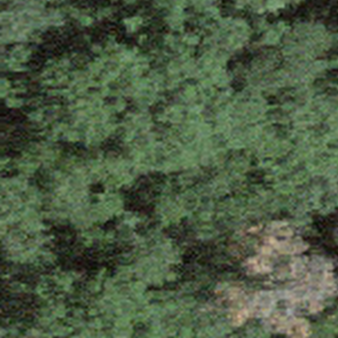
Label: other